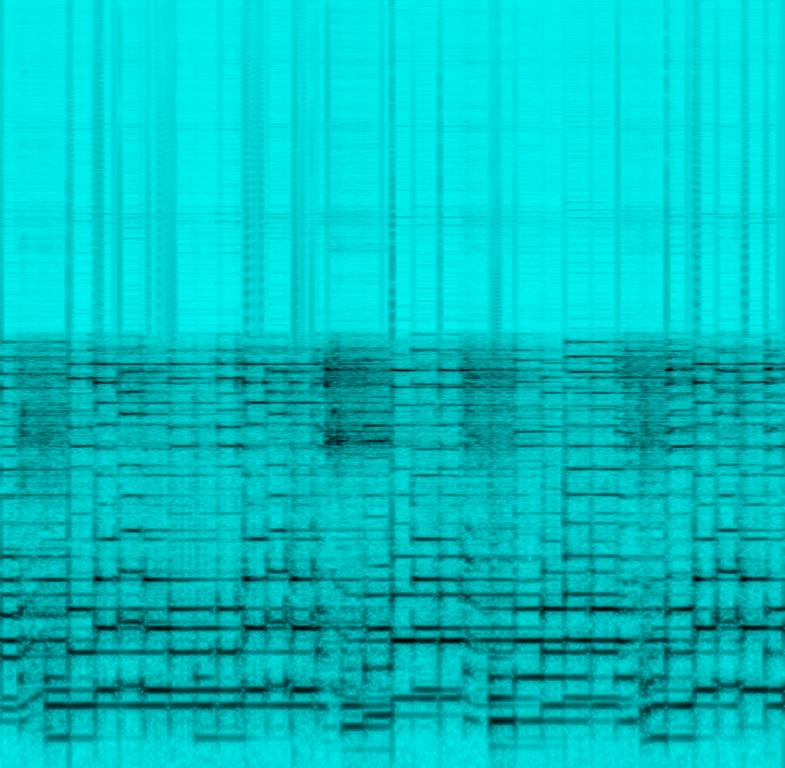
This is the live performance of an electric guitarist. The chords are arpeggiated and the guitar has effects applied to it to produce a warm and rich tone. The song is calm and peaceful, and would be suitable for a tranquil afternoon walk at the park.